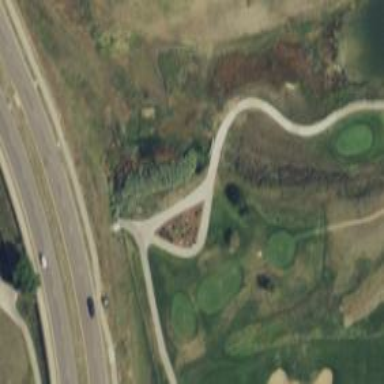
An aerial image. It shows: Well-maintained path that is grade1 cartpath for golf.